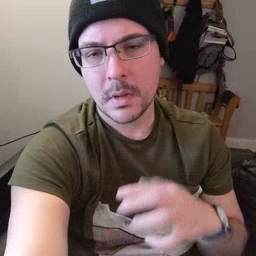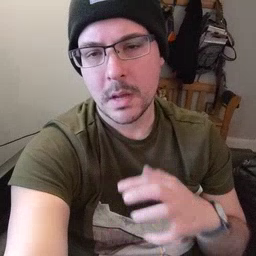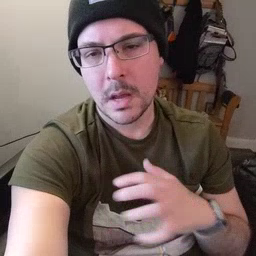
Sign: cut